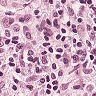
Metastatic tissue present: yes